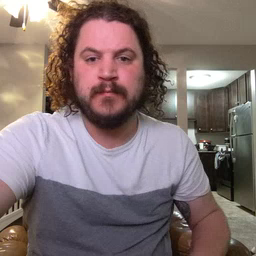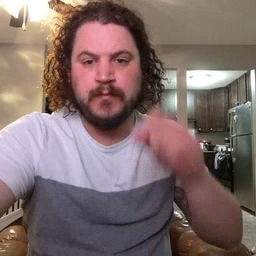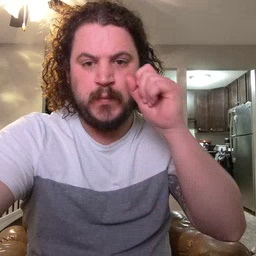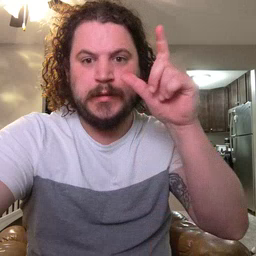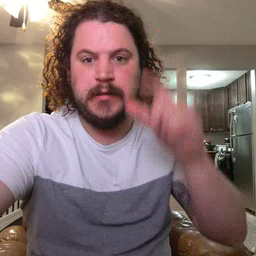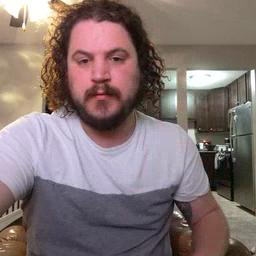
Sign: wake